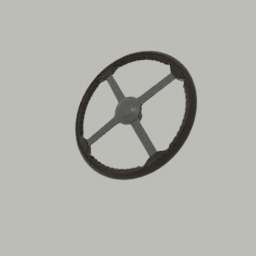
Label: mechanical